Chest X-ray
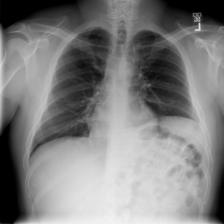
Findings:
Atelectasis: negative
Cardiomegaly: negative
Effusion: negative
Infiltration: negative
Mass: negative
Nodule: negative
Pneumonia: negative
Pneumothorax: negative
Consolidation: negative
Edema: negative
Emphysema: negative
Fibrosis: negative
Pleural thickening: negative
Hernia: negative